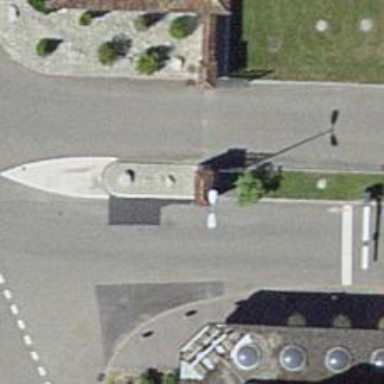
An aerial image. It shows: Gate.